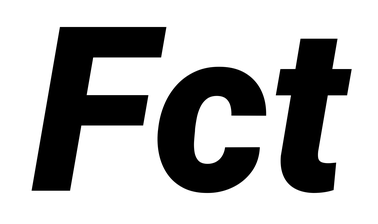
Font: Roboto-Italic_Black_Italic